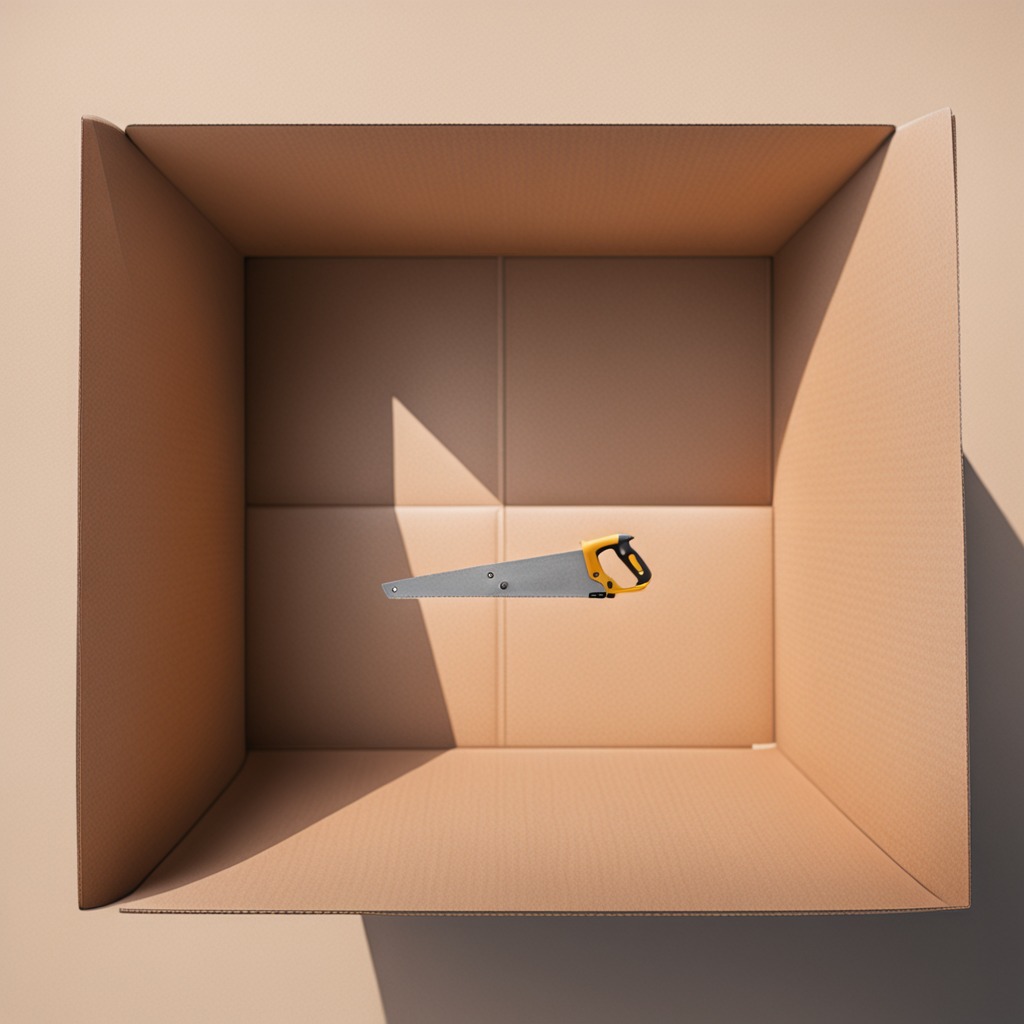
A metal saw is lying on a clean dry cardboard box surface in an outdoor workshop during daytime bright natural light soft shadows slightly creased but